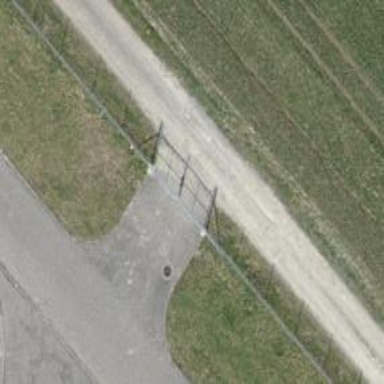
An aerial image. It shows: Gate.